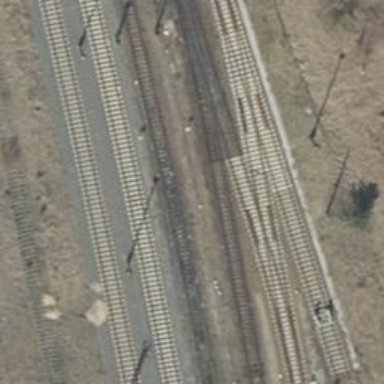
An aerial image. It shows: Railway yard used for servicing trains.